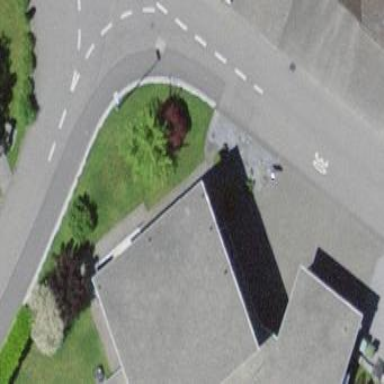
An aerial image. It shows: Simple and straightforward house.